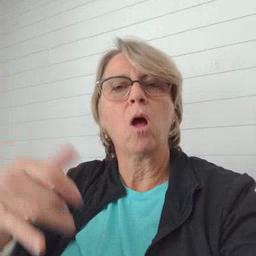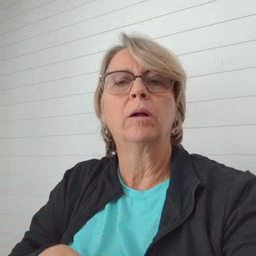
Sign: callonphone